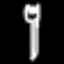
Label: fork